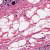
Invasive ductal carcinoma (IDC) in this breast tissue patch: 0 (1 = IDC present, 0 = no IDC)